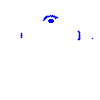
Particle: electron